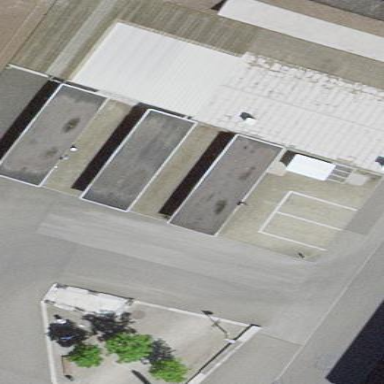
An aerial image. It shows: Flat roof building.